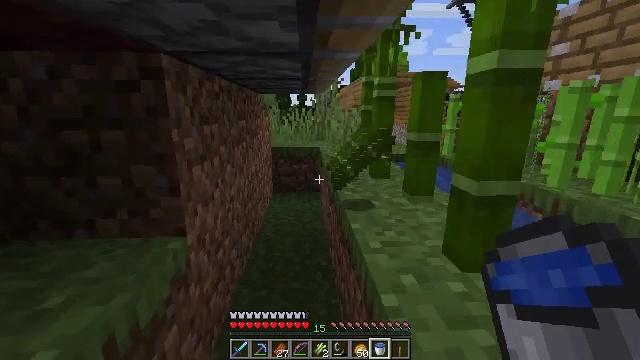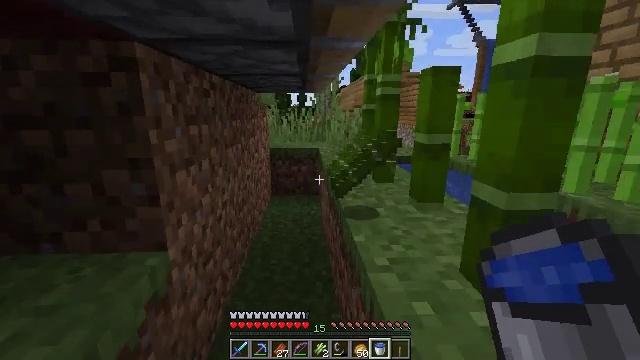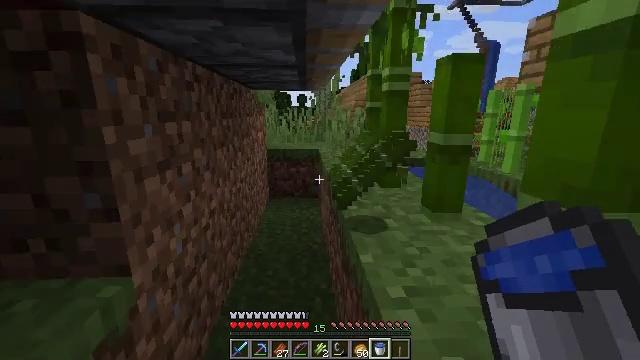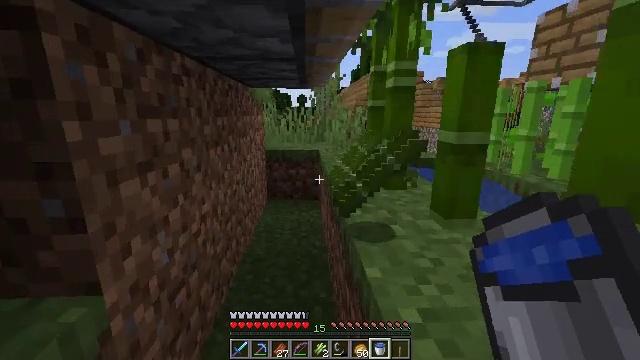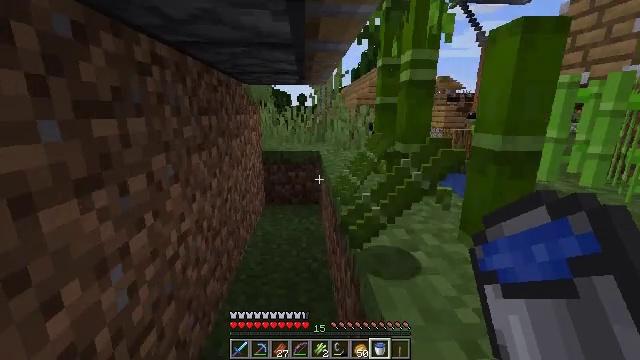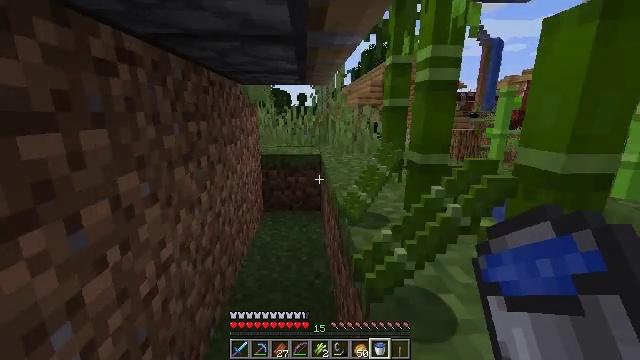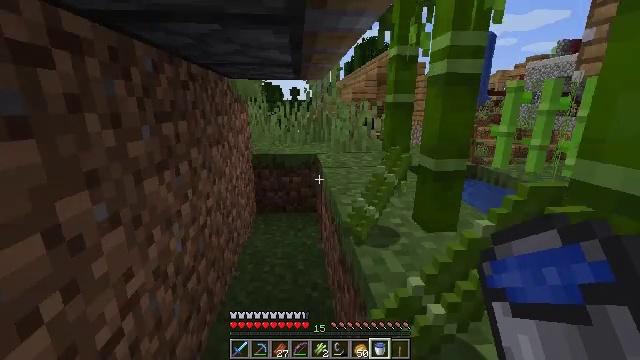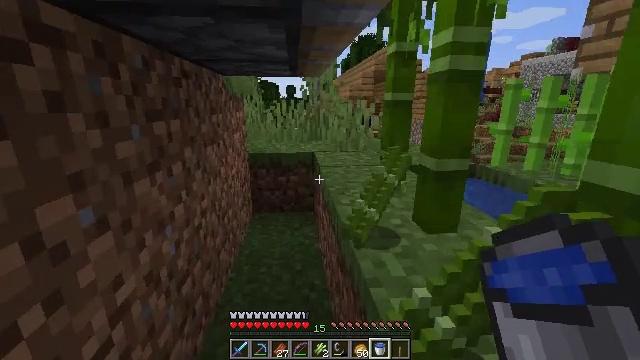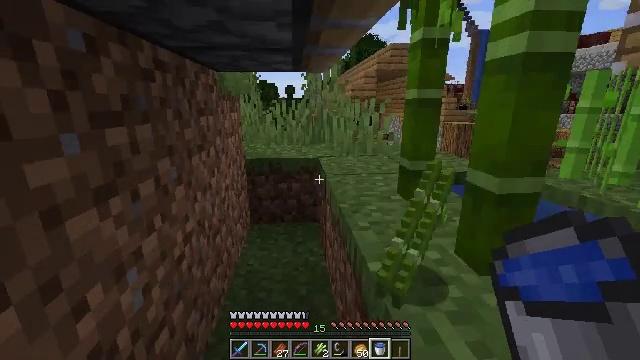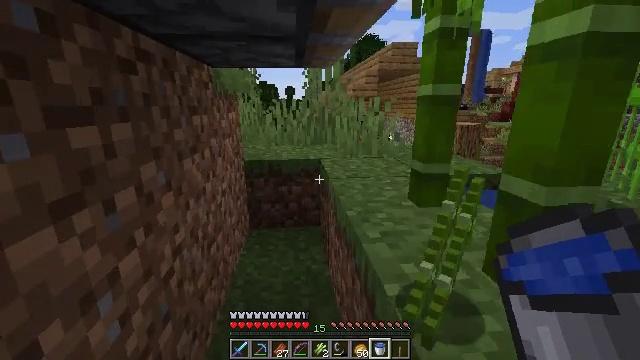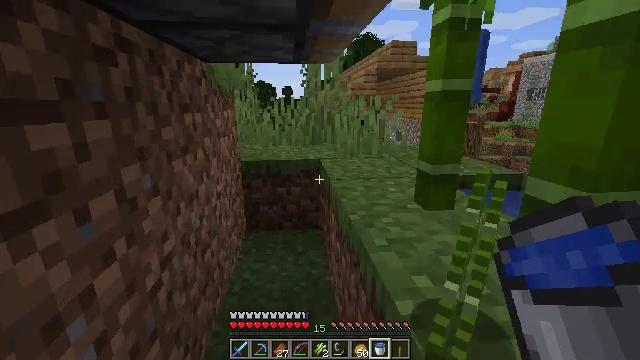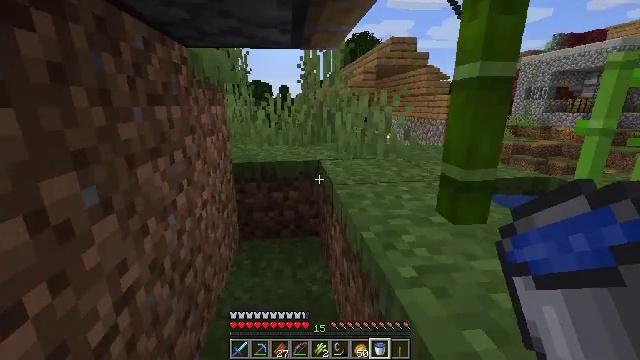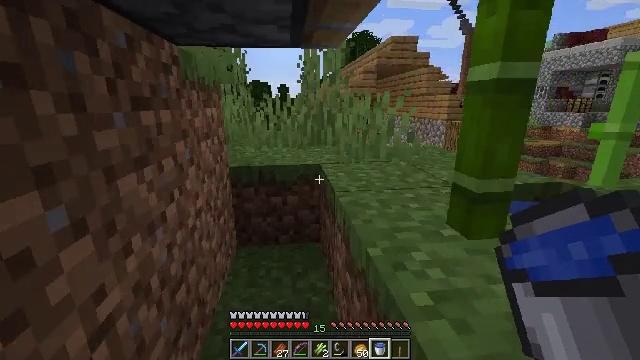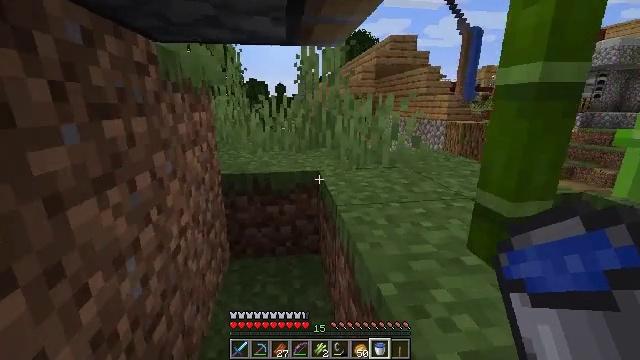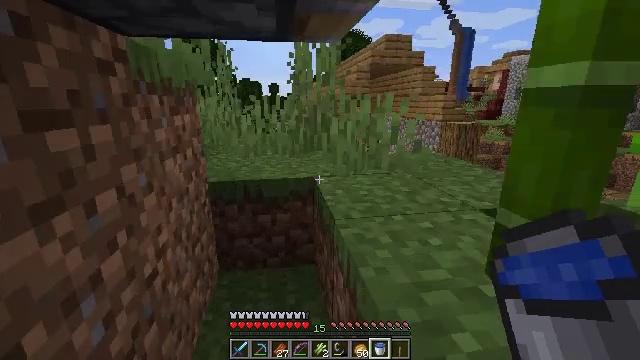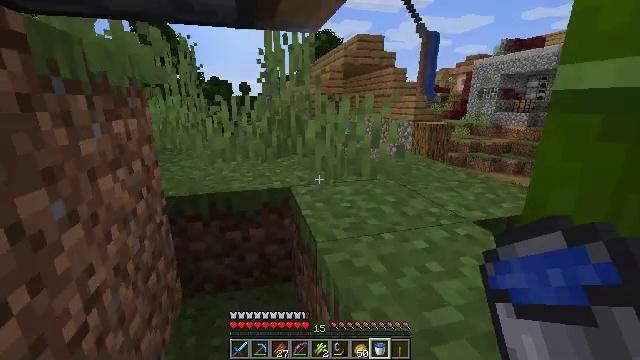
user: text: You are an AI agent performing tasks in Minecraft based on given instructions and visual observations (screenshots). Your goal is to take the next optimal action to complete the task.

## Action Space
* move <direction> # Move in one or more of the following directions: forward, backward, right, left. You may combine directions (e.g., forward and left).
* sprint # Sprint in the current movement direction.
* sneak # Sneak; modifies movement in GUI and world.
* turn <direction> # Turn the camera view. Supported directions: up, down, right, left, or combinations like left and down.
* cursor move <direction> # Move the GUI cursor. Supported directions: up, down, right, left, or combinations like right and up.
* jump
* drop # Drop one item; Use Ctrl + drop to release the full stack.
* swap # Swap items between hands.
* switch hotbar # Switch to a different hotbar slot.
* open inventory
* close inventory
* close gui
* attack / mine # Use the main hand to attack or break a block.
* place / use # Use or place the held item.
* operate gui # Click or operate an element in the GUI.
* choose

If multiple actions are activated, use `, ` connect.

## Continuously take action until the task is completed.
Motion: motion action
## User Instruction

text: Remove a sugar cane from the inventory.
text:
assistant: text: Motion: move forward
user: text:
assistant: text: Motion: move forward
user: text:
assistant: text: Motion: move forward
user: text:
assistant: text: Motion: move forward
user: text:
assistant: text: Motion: move forward
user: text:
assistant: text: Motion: move forward, turn right and down
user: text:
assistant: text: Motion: move forward
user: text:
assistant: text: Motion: move forward
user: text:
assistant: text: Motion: move forward
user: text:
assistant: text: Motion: move forward
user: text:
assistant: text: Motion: move forward
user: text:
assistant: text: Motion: move forward
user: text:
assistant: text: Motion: move forward
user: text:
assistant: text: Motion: move forward, turn right
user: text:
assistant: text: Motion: move forward, turn right
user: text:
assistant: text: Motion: move forward, turn right and down
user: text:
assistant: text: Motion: move forward, turn right
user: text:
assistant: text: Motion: move forward
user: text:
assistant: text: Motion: move forward, turn right
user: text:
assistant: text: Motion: move forward, turn right
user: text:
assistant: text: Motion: move forward, turn right
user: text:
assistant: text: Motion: move forward, turn right
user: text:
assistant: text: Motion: move forward, turn right
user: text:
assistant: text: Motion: move forward, turn right and down
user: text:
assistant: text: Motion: move forward, turn right and down
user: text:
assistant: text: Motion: move forward and move left, turn right
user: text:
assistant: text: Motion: move forward and move left, turn right, jump
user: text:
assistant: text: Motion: move forward and move left, turn right, jump
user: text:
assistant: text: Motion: move forward and move left, turn right, jump
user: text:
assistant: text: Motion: move forward and move left, turn right, jump